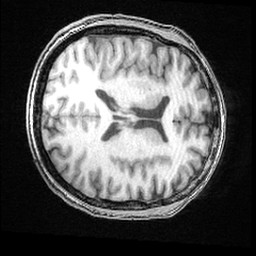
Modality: T1w
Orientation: axial
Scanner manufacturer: ge
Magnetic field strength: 3 T
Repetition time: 0.008572 s
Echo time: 0.003384 s